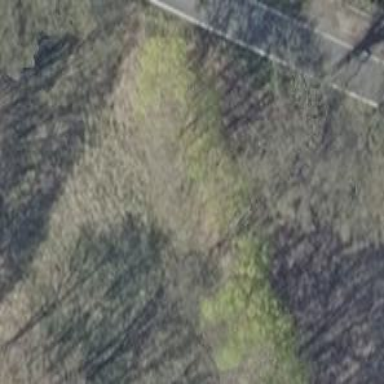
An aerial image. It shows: Abandoned historic railway spur line.